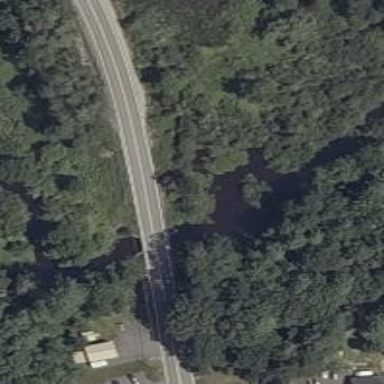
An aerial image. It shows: Secondary road crossing bridge.